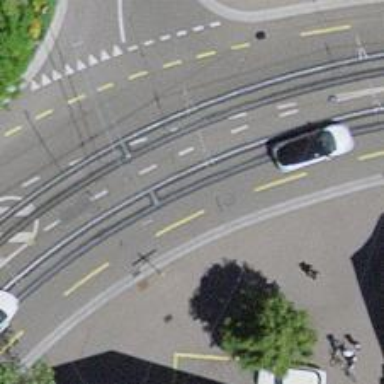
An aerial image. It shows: Primary highway with asphalt surface and designated lane for cyclists.